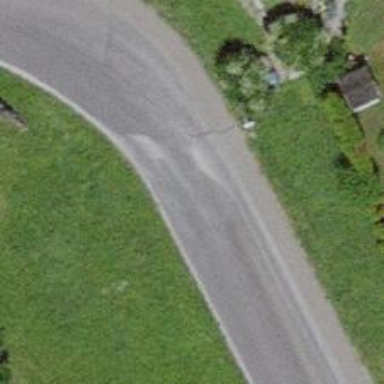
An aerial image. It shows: Tertiary road with asphalt surface and sidewalk on the left.